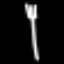
Label: fork